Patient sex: F
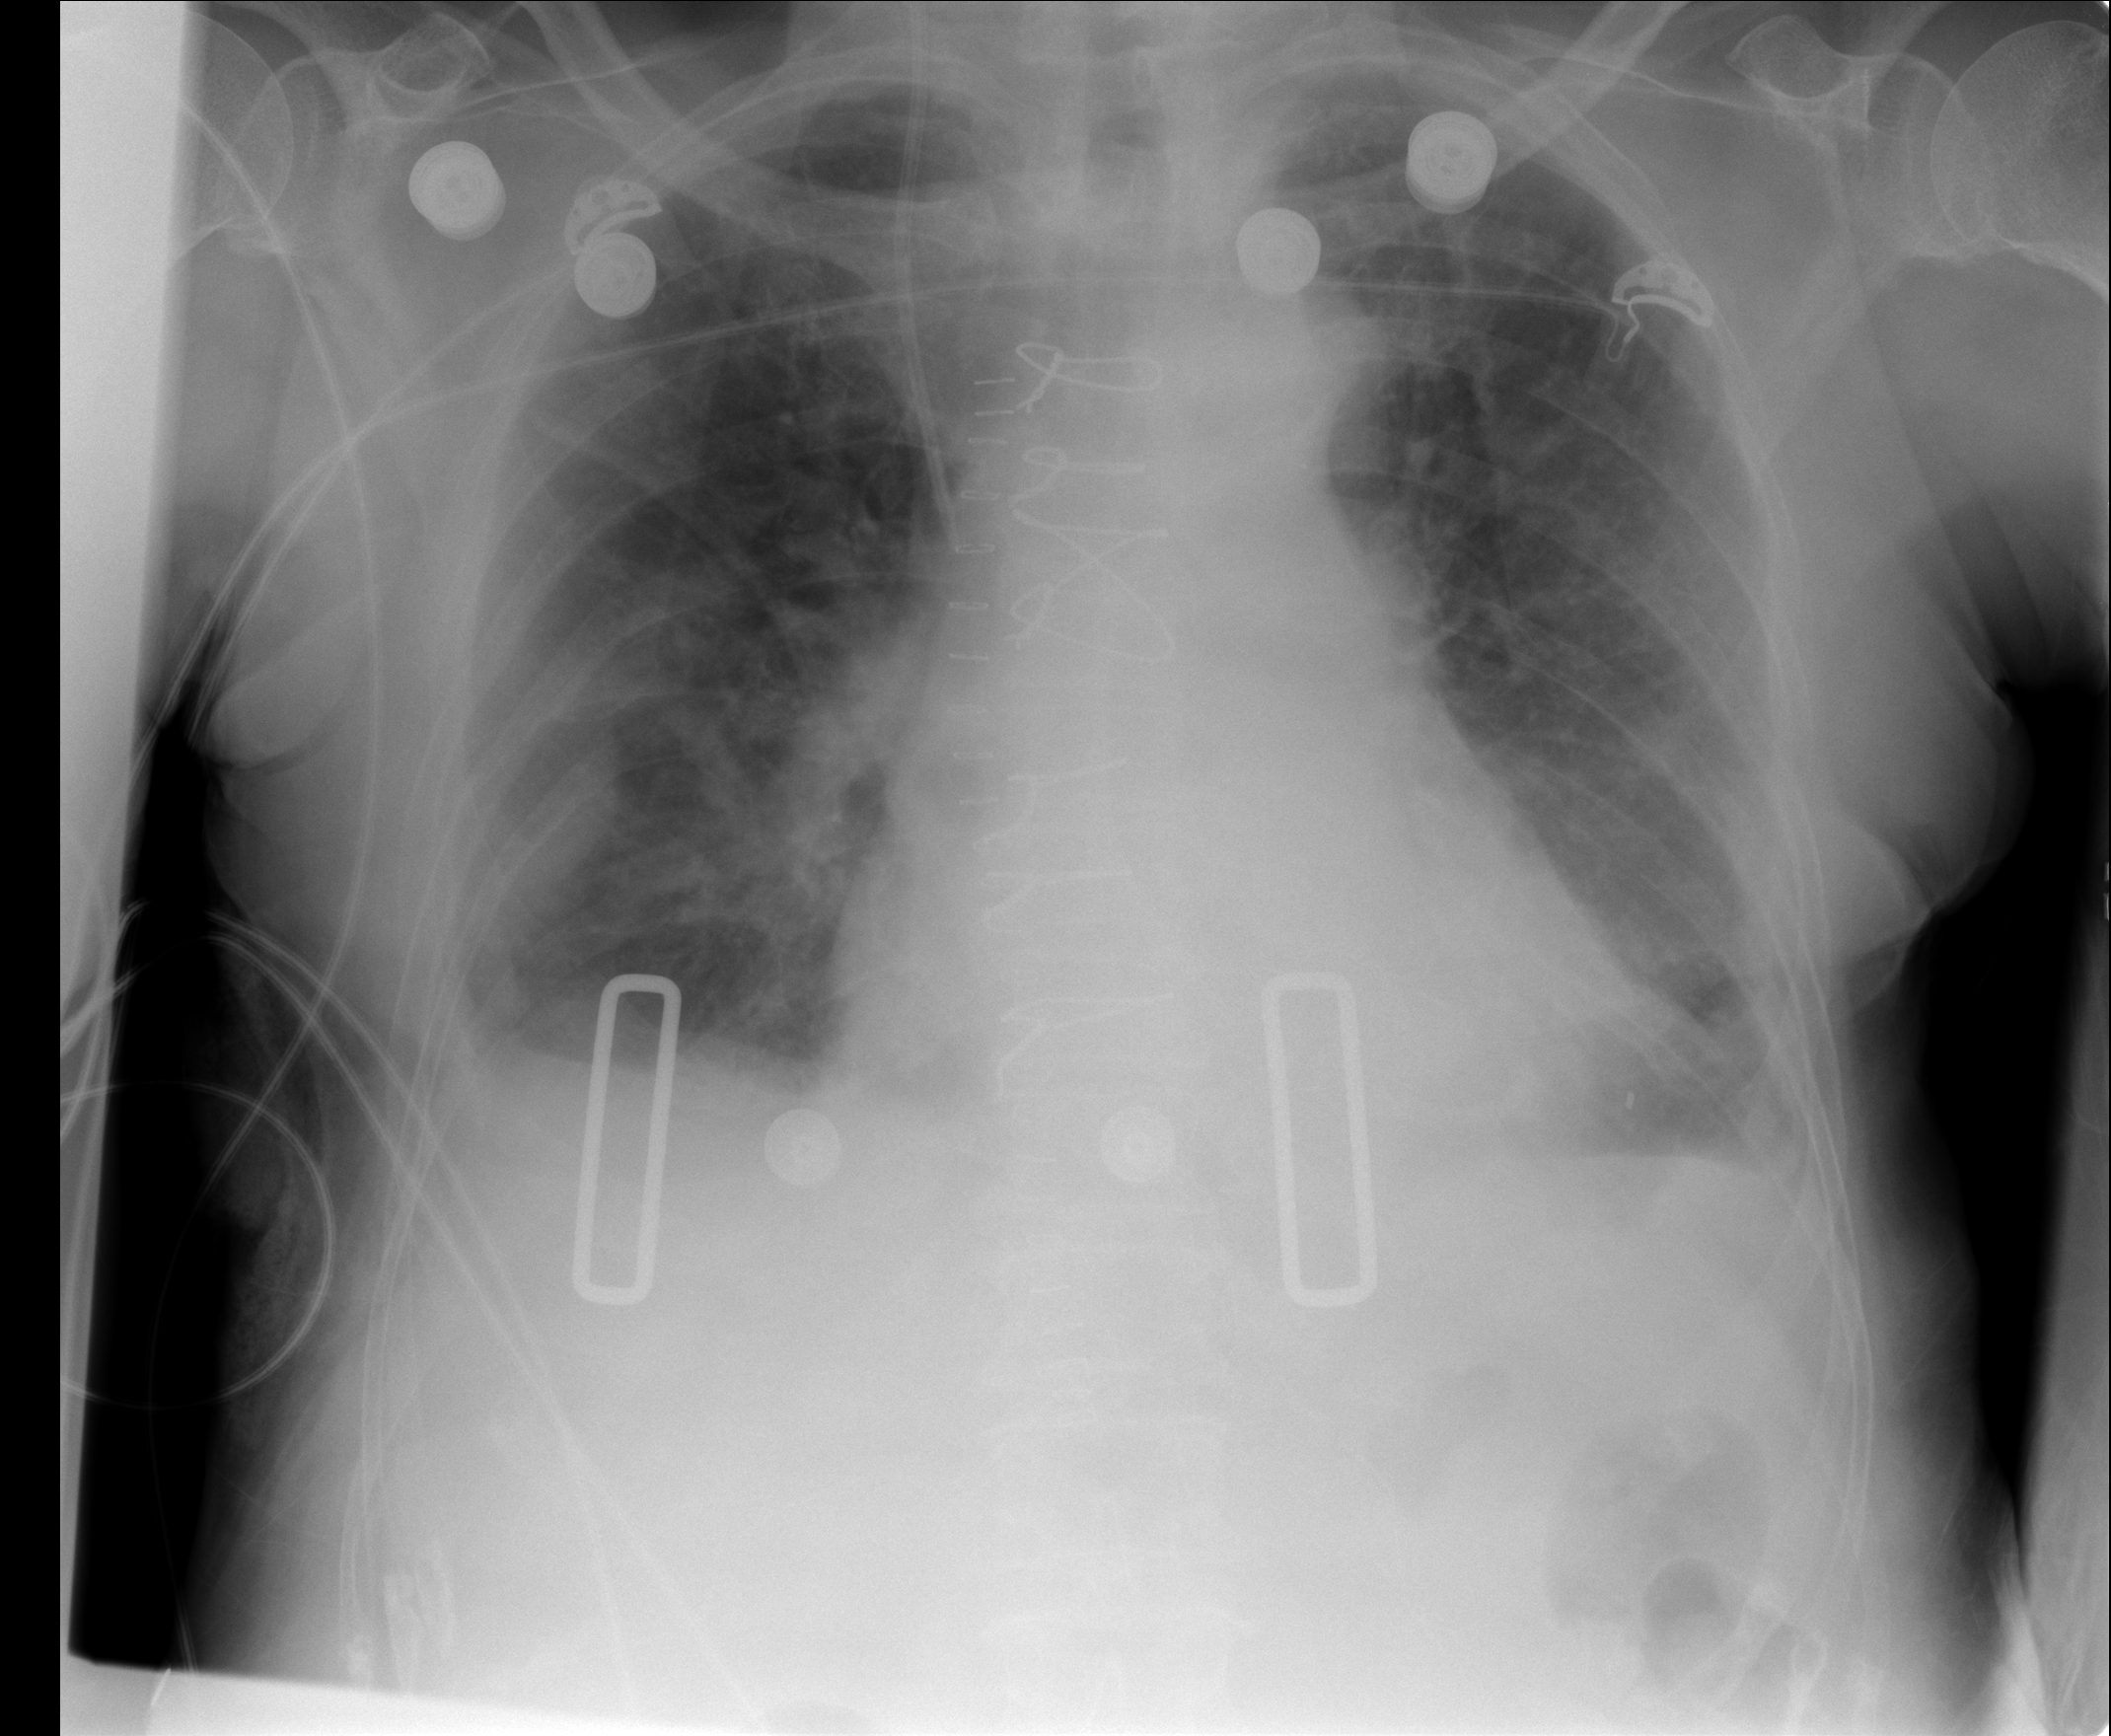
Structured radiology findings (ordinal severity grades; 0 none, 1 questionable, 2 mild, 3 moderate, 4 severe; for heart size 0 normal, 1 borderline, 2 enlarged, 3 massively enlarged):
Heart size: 2
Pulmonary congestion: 2
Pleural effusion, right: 1
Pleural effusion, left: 1
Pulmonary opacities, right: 0
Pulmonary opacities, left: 0
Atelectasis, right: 1
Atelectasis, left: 2